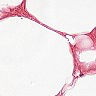
Metastatic tissue present: no